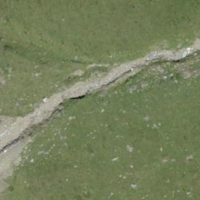
EUNIS habitat code: 26
Species observed at this site:
Rumex alpinus